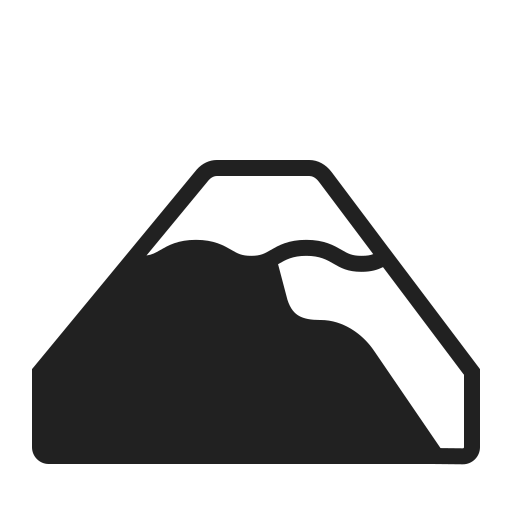
mount fuji high contrast